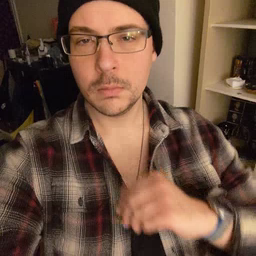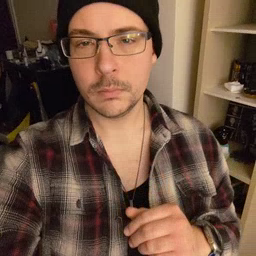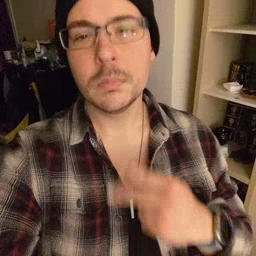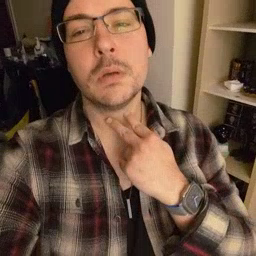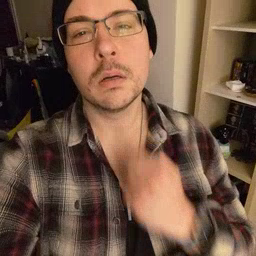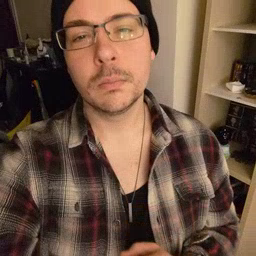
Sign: stuck